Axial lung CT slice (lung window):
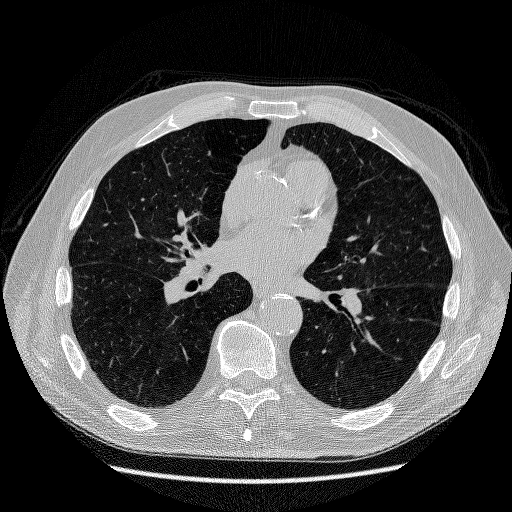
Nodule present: no